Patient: sex F, age 34
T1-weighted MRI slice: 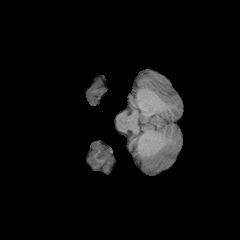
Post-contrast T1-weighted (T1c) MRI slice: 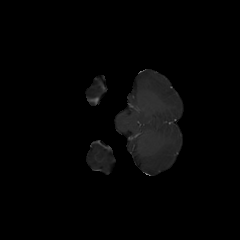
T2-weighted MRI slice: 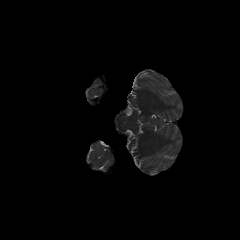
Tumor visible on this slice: no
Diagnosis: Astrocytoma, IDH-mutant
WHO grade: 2